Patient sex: M
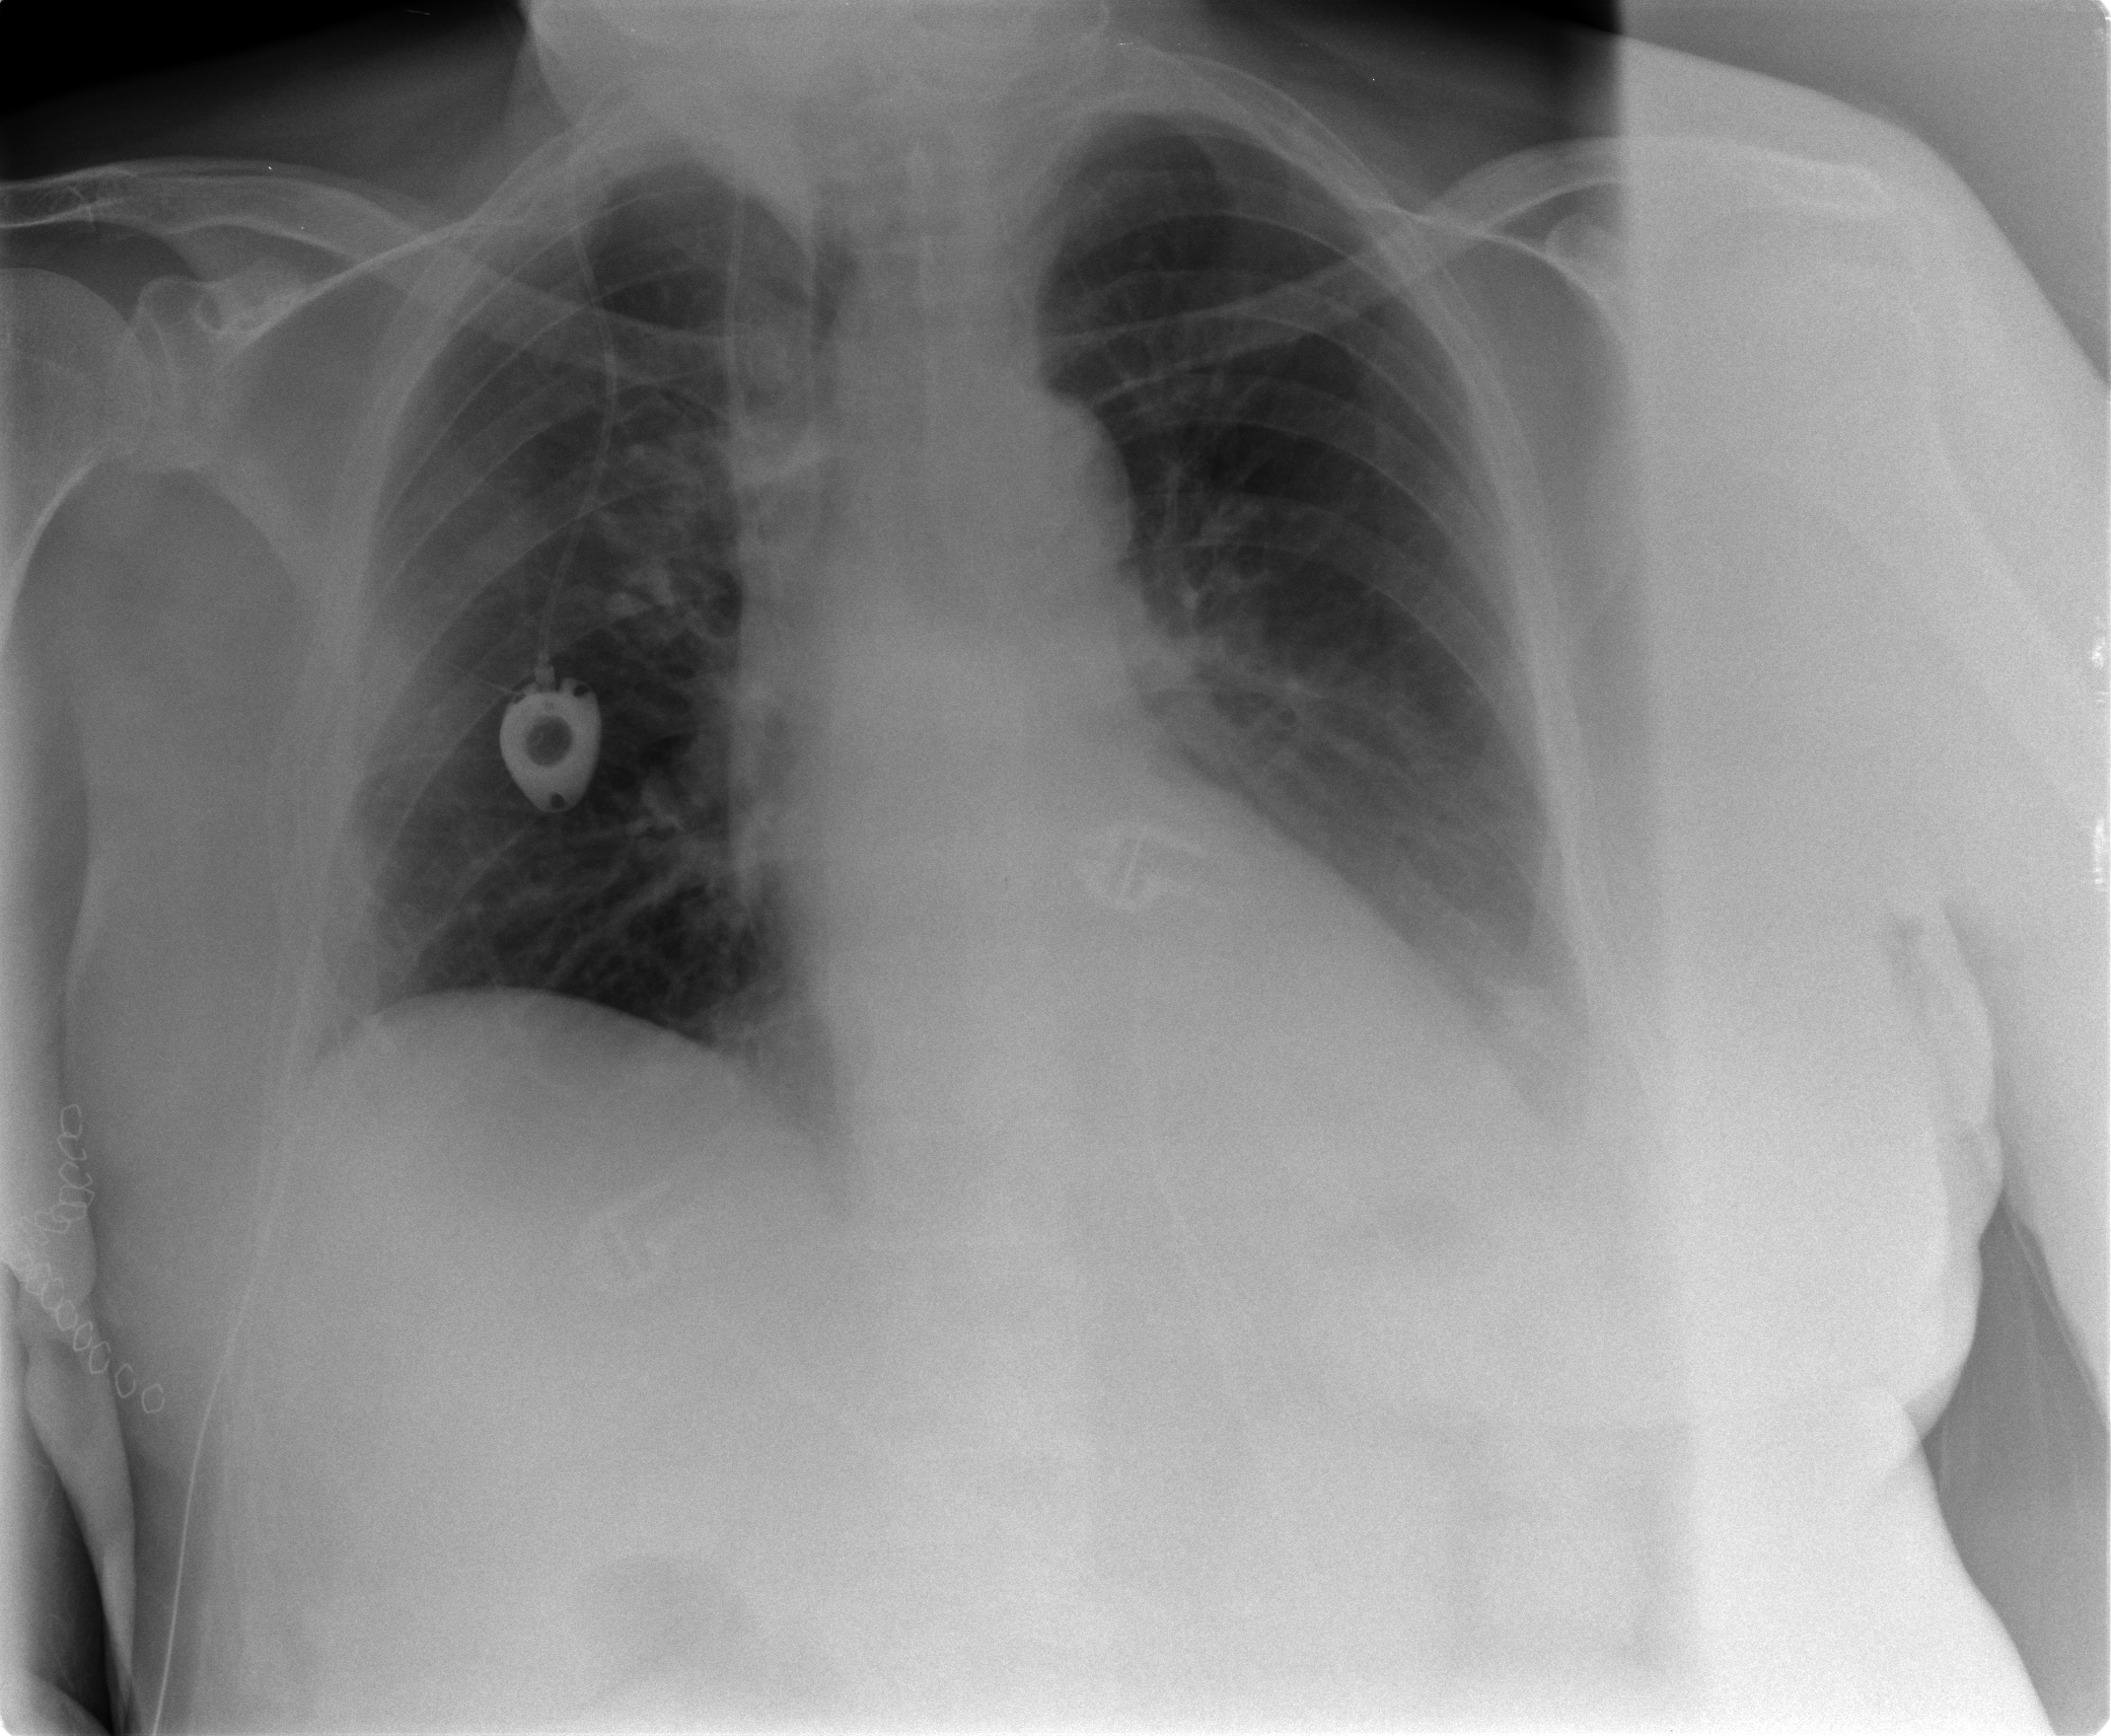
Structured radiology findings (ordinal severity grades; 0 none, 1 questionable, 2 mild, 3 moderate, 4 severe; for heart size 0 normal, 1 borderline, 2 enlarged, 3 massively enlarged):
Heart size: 2
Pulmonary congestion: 1
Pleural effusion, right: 1
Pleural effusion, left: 2
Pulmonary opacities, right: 0
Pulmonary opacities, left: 1
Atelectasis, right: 1
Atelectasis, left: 2